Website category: game
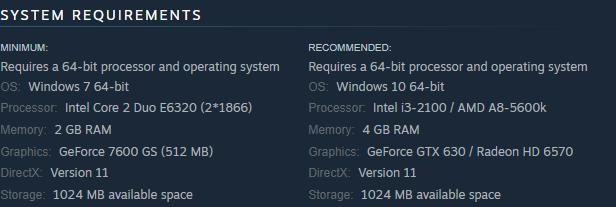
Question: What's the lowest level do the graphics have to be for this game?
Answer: GeForce 7600 GS (512 MB)

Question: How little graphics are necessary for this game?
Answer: GeForce 7600 GS (512 MB)

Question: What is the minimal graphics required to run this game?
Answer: GeForce 7600 GS (512 MB)

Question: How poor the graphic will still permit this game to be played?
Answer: GeForce 7600 GS (512 MB)

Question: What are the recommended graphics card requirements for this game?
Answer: GeForce GTX 630 / Radeon HD 6570

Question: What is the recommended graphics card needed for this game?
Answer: GeForce GTX 630 / Radeon HD 6570

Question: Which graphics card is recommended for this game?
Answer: GeForce GTX 630 / Radeon HD 6570

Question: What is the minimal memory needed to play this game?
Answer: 2 GB RAM

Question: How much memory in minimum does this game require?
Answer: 2 GB RAM

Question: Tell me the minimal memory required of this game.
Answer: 2 GB RAM

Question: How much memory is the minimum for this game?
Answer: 2 GB RAM

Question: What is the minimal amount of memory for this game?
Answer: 2 GB RAM

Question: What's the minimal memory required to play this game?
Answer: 2 GB RAM

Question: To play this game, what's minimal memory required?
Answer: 2 GB RAM

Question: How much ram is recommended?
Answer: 4 GB RAM

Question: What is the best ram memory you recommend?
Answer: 4 GB RAM

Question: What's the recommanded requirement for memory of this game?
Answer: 4 GB RAM

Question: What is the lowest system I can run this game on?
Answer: Windows 7 64-bit

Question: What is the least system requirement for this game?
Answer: Windows 7 64-bit

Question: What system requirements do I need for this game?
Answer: Windows 7 64-bit

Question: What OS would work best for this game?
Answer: Windows 10 64-bit

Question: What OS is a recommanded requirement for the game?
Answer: Windows 10 64-bit

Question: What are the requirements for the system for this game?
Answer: Windows 10 64-bit

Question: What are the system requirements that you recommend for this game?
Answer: Windows 10 64-bit

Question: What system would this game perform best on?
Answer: Windows 10 64-bit

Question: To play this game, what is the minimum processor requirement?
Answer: Intel Core 2 Duo E6320 (2*1866)

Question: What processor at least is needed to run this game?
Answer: Intel Core 2 Duo E6320 (2*1866)

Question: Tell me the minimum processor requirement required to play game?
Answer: Intel Core 2 Duo E6320 (2*1866)

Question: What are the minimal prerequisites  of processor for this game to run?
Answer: Intel Core 2 Duo E6320 (2*1866)

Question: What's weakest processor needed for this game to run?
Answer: Intel Core 2 Duo E6320 (2*1866)

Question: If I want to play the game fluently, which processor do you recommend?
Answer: Intel i3-2100 / AMD A8-5600k

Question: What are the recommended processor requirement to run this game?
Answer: Intel i3-2100 / AMD A8-5600k

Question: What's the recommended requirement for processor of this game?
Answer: Intel i3-2100 / AMD A8-5600k

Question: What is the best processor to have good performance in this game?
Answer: Intel i3-2100 / AMD A8-5600k

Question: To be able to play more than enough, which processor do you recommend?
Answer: Intel i3-2100 / AMD A8-5600k